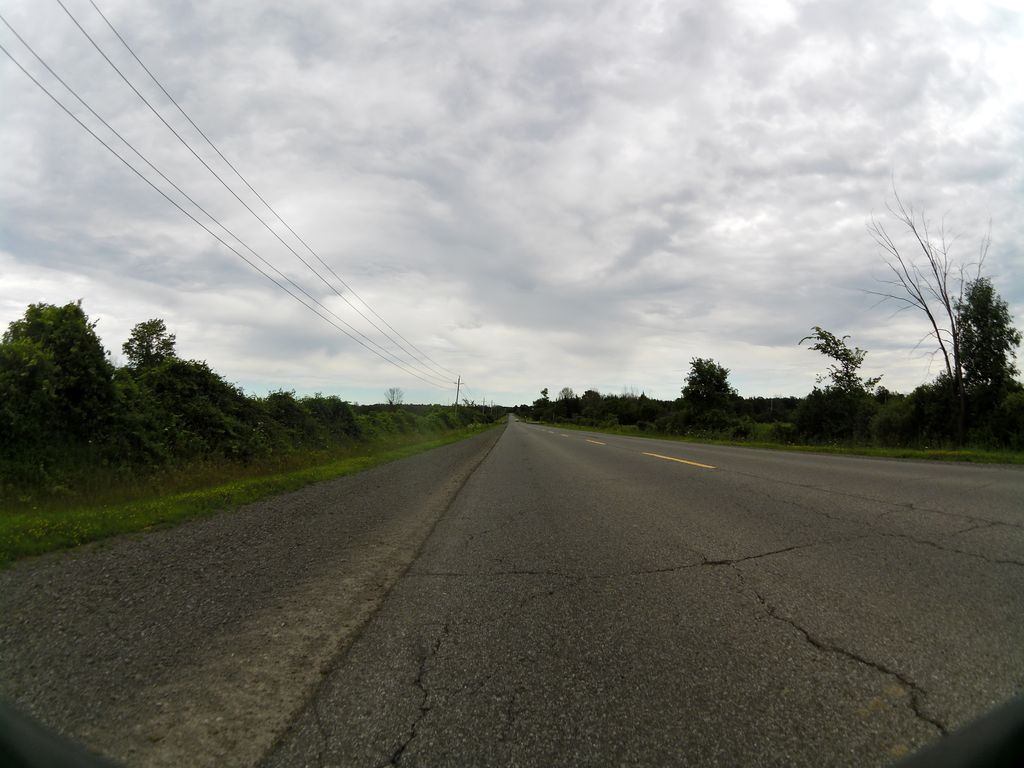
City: ottawa-gatineau